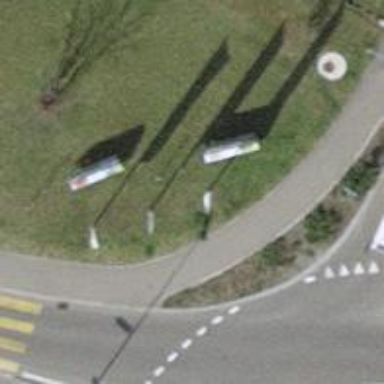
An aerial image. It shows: Flagpole structure.